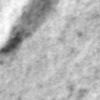
Label: no_change